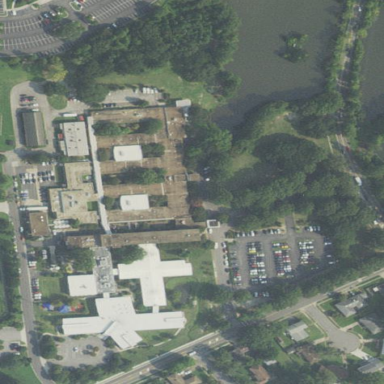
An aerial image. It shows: Healthcare facility identified as hospital.